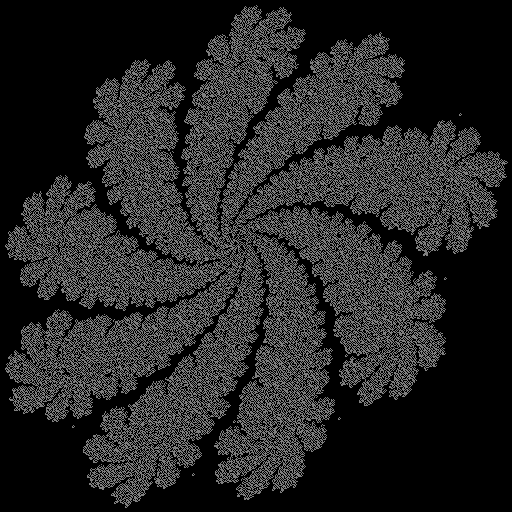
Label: flower